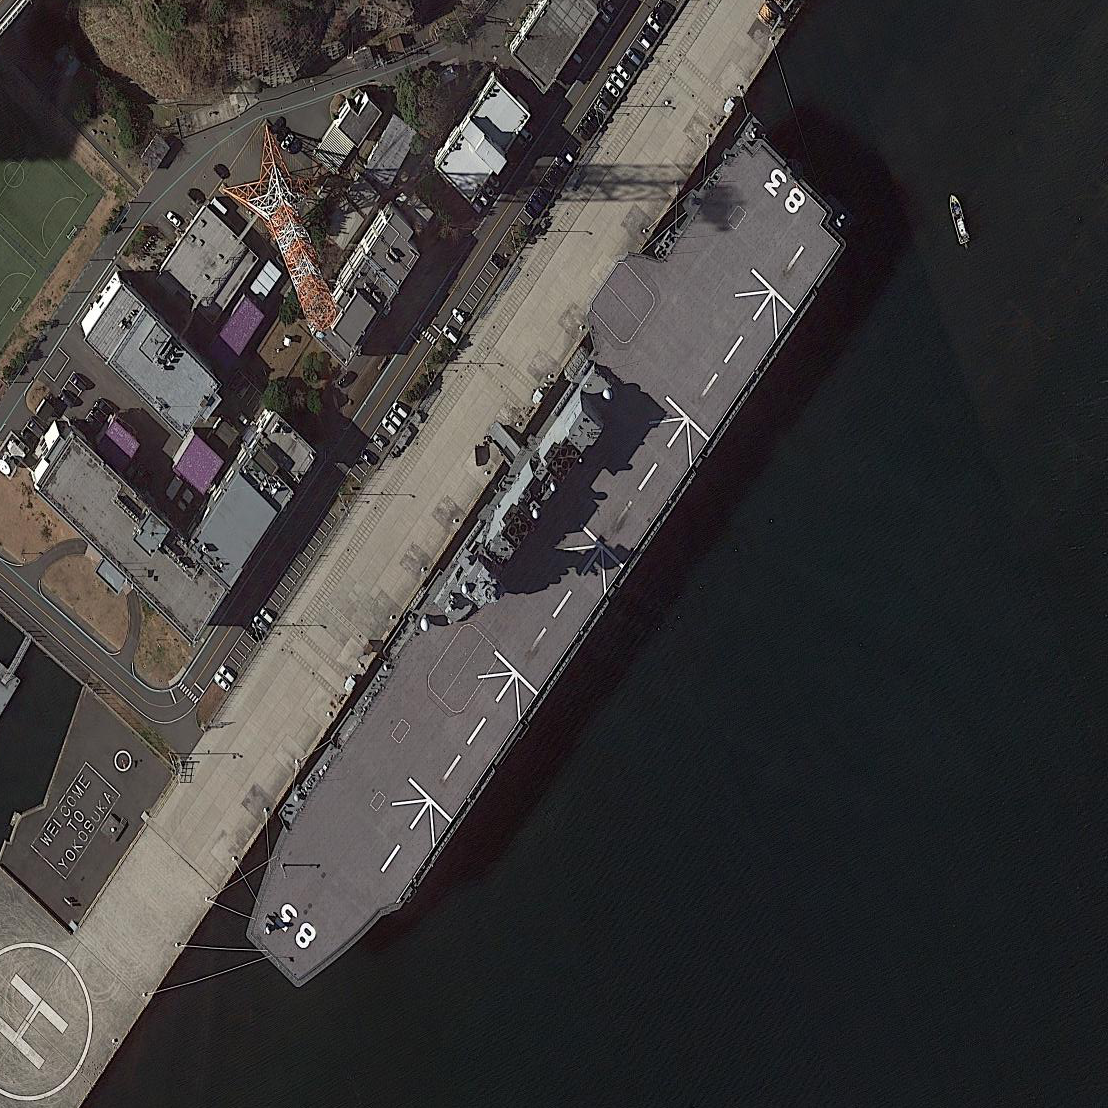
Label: Lzumo-class_helicopter_destroyer